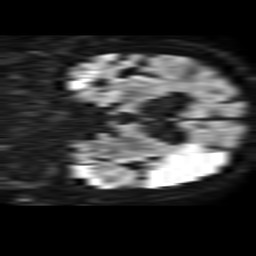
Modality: TRACE
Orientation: coronal
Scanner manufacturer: philips
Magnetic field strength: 1.5 T
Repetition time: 3.406 s
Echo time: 0.06922 s